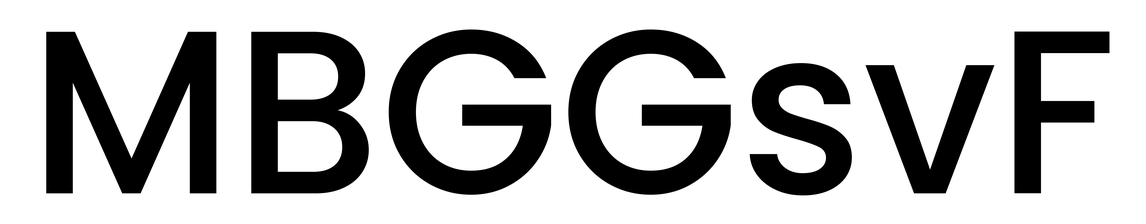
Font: Poppins-Medium